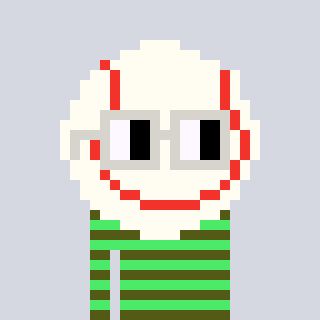
a pixel art character with square light gray glasses, a baseball ball-shaped head and a teal-colored body on a cool background